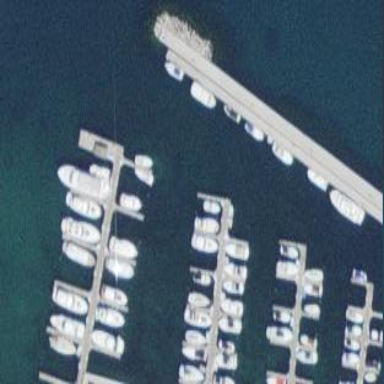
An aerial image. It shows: Marina with sanitary dump station.